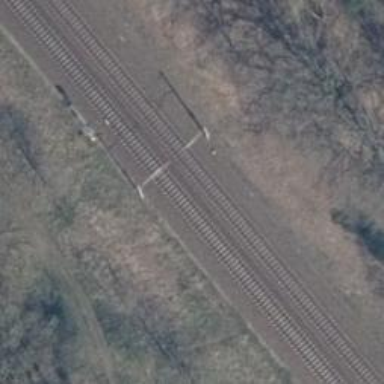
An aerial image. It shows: Milestone along the railway track with catenary mast.